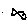
Label: fish